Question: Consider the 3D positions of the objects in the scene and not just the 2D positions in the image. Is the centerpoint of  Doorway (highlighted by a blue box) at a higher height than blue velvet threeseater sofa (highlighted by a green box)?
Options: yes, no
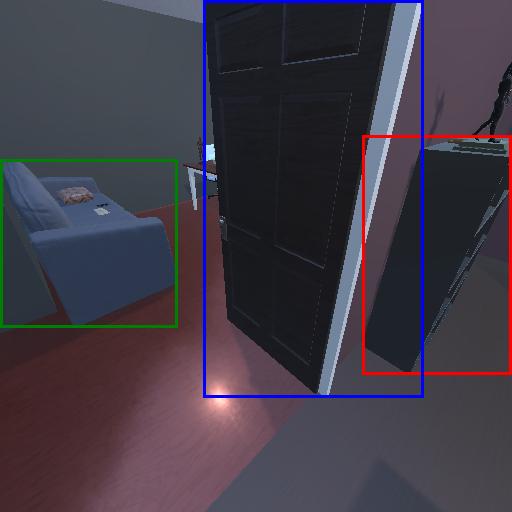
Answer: yes